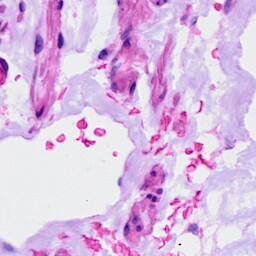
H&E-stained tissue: Ovarian